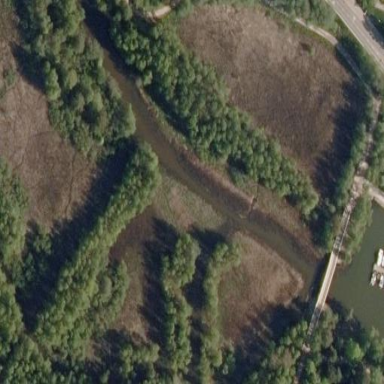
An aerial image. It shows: Marshy wetland area.